Aerial crown-view tile of a tropical tree (Barro Colorado Island, Panama), acquired 20250715:
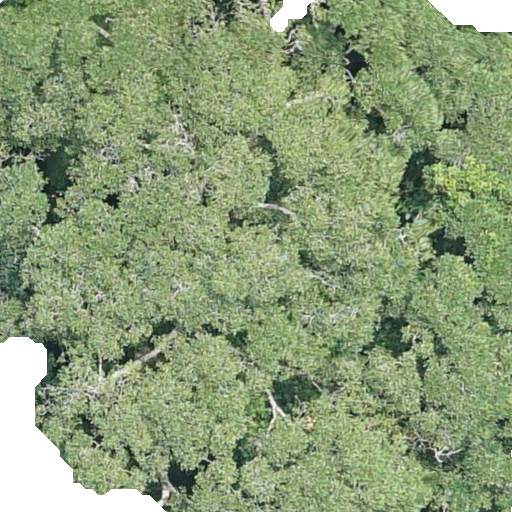
Species: Ficus insipida
GBIF accepted scientific name: Ficus insipida
Crown area: 476.739 m²